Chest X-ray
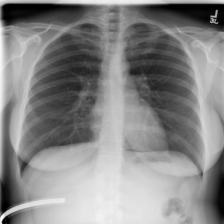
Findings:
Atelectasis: negative
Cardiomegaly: negative
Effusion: negative
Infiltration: negative
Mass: negative
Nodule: negative
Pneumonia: negative
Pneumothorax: negative
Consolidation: negative
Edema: negative
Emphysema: negative
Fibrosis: negative
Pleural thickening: negative
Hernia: negative